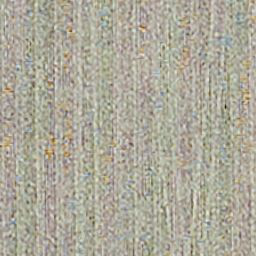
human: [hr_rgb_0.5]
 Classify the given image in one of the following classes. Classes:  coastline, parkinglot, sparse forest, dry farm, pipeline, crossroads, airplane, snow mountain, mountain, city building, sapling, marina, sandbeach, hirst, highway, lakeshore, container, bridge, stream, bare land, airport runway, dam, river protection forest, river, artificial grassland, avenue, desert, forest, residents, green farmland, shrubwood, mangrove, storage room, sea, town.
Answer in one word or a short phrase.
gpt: dry farm